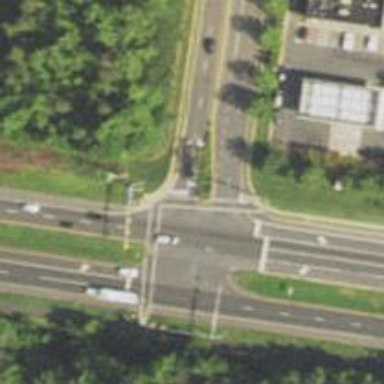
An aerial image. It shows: Marked crossing on footway.